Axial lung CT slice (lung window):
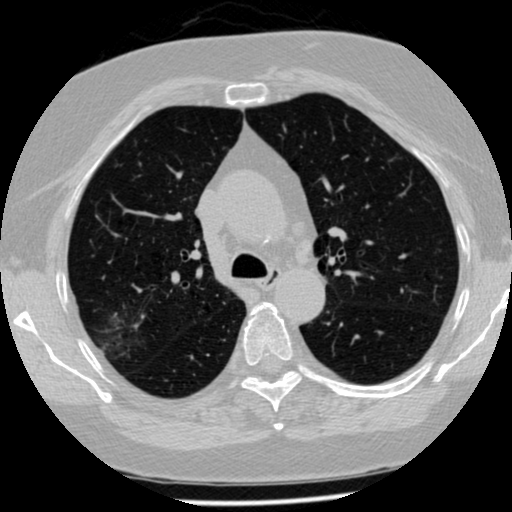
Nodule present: yes
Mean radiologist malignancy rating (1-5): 3.5